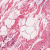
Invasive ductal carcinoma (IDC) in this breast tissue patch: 0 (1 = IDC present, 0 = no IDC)